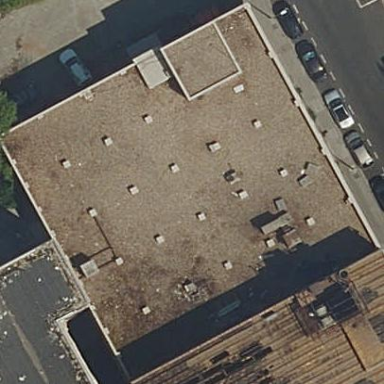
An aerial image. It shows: Industrial building.